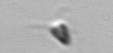
Label: Pyramimonas